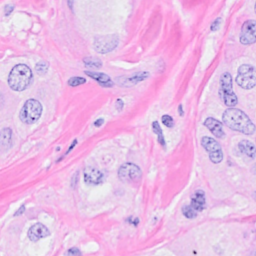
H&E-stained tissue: Breast